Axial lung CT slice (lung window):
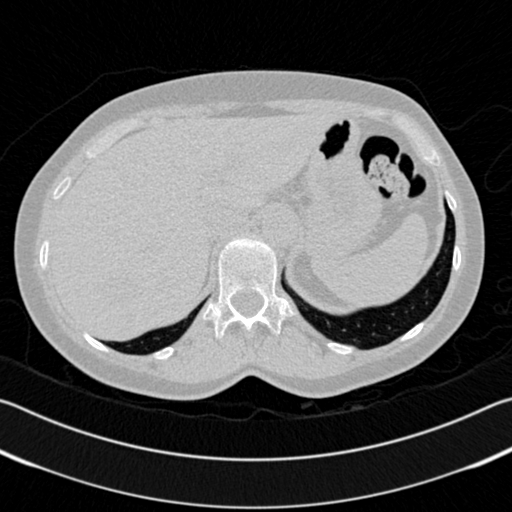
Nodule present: no